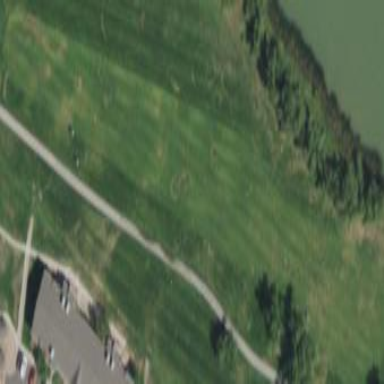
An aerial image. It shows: Golf fairway surrounded by grass.